Question: I want to make a guide in my application in this style:

But I don't know how it is named and what to look for in order to reproduce such a guide.
Could someone point me in the right direction?
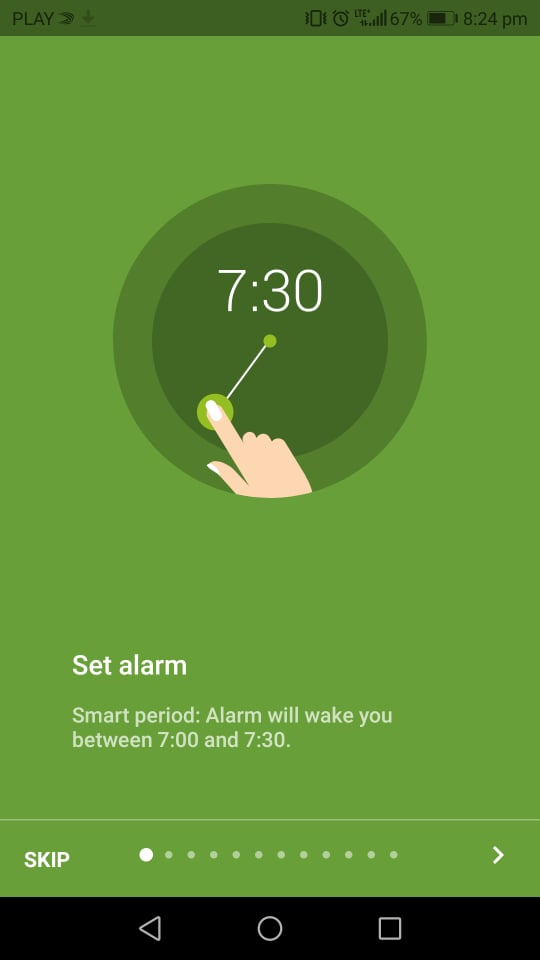
Answer: This is a 'ViewPager'. Each page (Fragment) has an illustration and a text at the center, then there is an indicator at the bottom. <URL>.
Note that now you don't have to use fragments for ViewPager, you can use <URL> as a Horizontal RecyclerView!